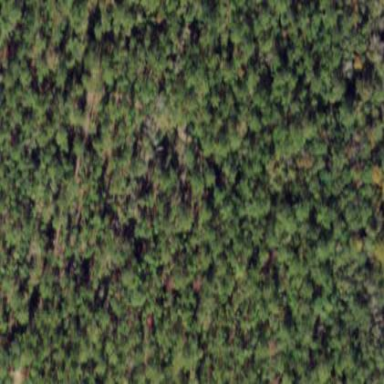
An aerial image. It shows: Needle-leaved woodland.